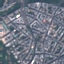
Land use / land cover class: Residential